Interaction volume radius: 5 \u00c5
Interaction volume height: 15 \u00c5
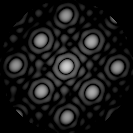
Disorder parameter: 0.02845